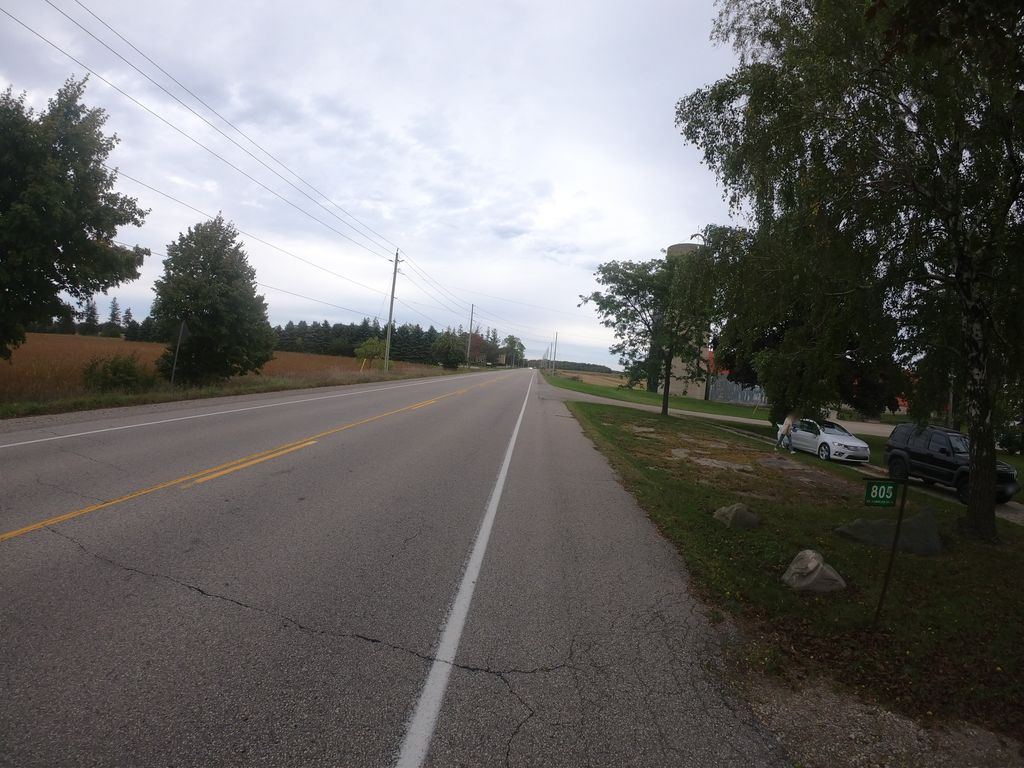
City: kitchener-waterloo